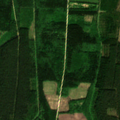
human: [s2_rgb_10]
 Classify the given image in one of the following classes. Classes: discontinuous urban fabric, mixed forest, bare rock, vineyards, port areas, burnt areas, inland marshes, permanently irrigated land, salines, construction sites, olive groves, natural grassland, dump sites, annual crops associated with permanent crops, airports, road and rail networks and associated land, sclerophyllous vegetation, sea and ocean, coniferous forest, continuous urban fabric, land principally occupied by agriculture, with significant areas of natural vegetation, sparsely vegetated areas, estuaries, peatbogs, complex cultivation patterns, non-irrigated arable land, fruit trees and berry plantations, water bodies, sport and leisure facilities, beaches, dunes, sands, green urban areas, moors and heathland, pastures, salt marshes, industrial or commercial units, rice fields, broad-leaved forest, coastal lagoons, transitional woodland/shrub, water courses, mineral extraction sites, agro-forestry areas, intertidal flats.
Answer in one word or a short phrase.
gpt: complex cultivation patterns, broad-leaved forest, coniferous forest, mixed forest